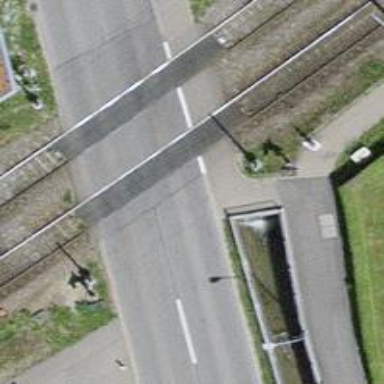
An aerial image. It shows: Level crossing with lights at the railway.